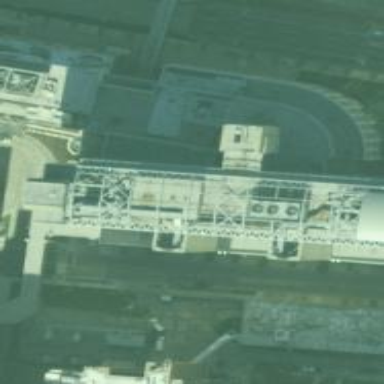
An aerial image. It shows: Hospital building.